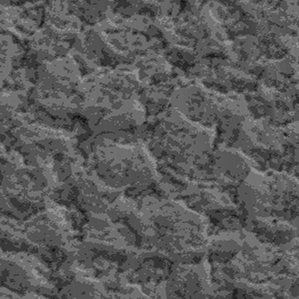
Label: frost